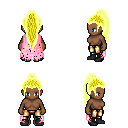
a pixel art fantasy rpg character, female body template, human, dark skin, pink tattered cape, gold greaves, gold extra-long topknot hairstyle, black shoes, four views (front, back, left, right), 2x2 character sprite sheet, small pixel art, hard edges, no anti-aliasing